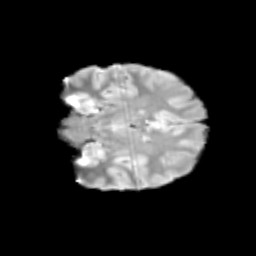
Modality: T2w
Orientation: coronal
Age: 9
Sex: male
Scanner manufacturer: siemens
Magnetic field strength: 3 T
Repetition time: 3.8 s
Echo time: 0.07 s